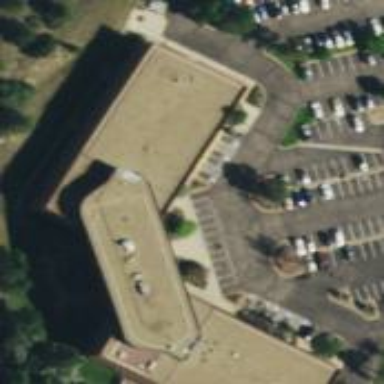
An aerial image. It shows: Office building.